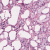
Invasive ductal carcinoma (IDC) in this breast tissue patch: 0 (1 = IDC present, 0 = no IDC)